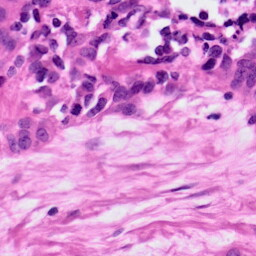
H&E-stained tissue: Ovarian